Question: I have a simple form, Problem is why the cursor of the third text field is in the middle?
I want to be in the top left of the text field.

Here is my 'stylesheet':
'''
.largeTextField{
background-color: white;
border: 1px solid rgb( 186, 186, 186 );
border-radius: 5px;
width: 330px;
height: 100px;
float: left;
}
'''
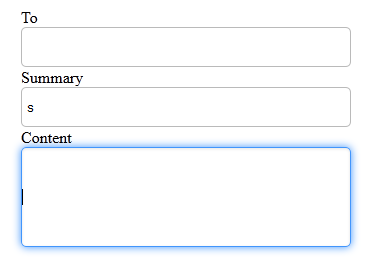
Answer: Instead a '<input>' set a '<textarea>'
> '<input>' - single line (row)'<textarea>' - multiple lines (rows)